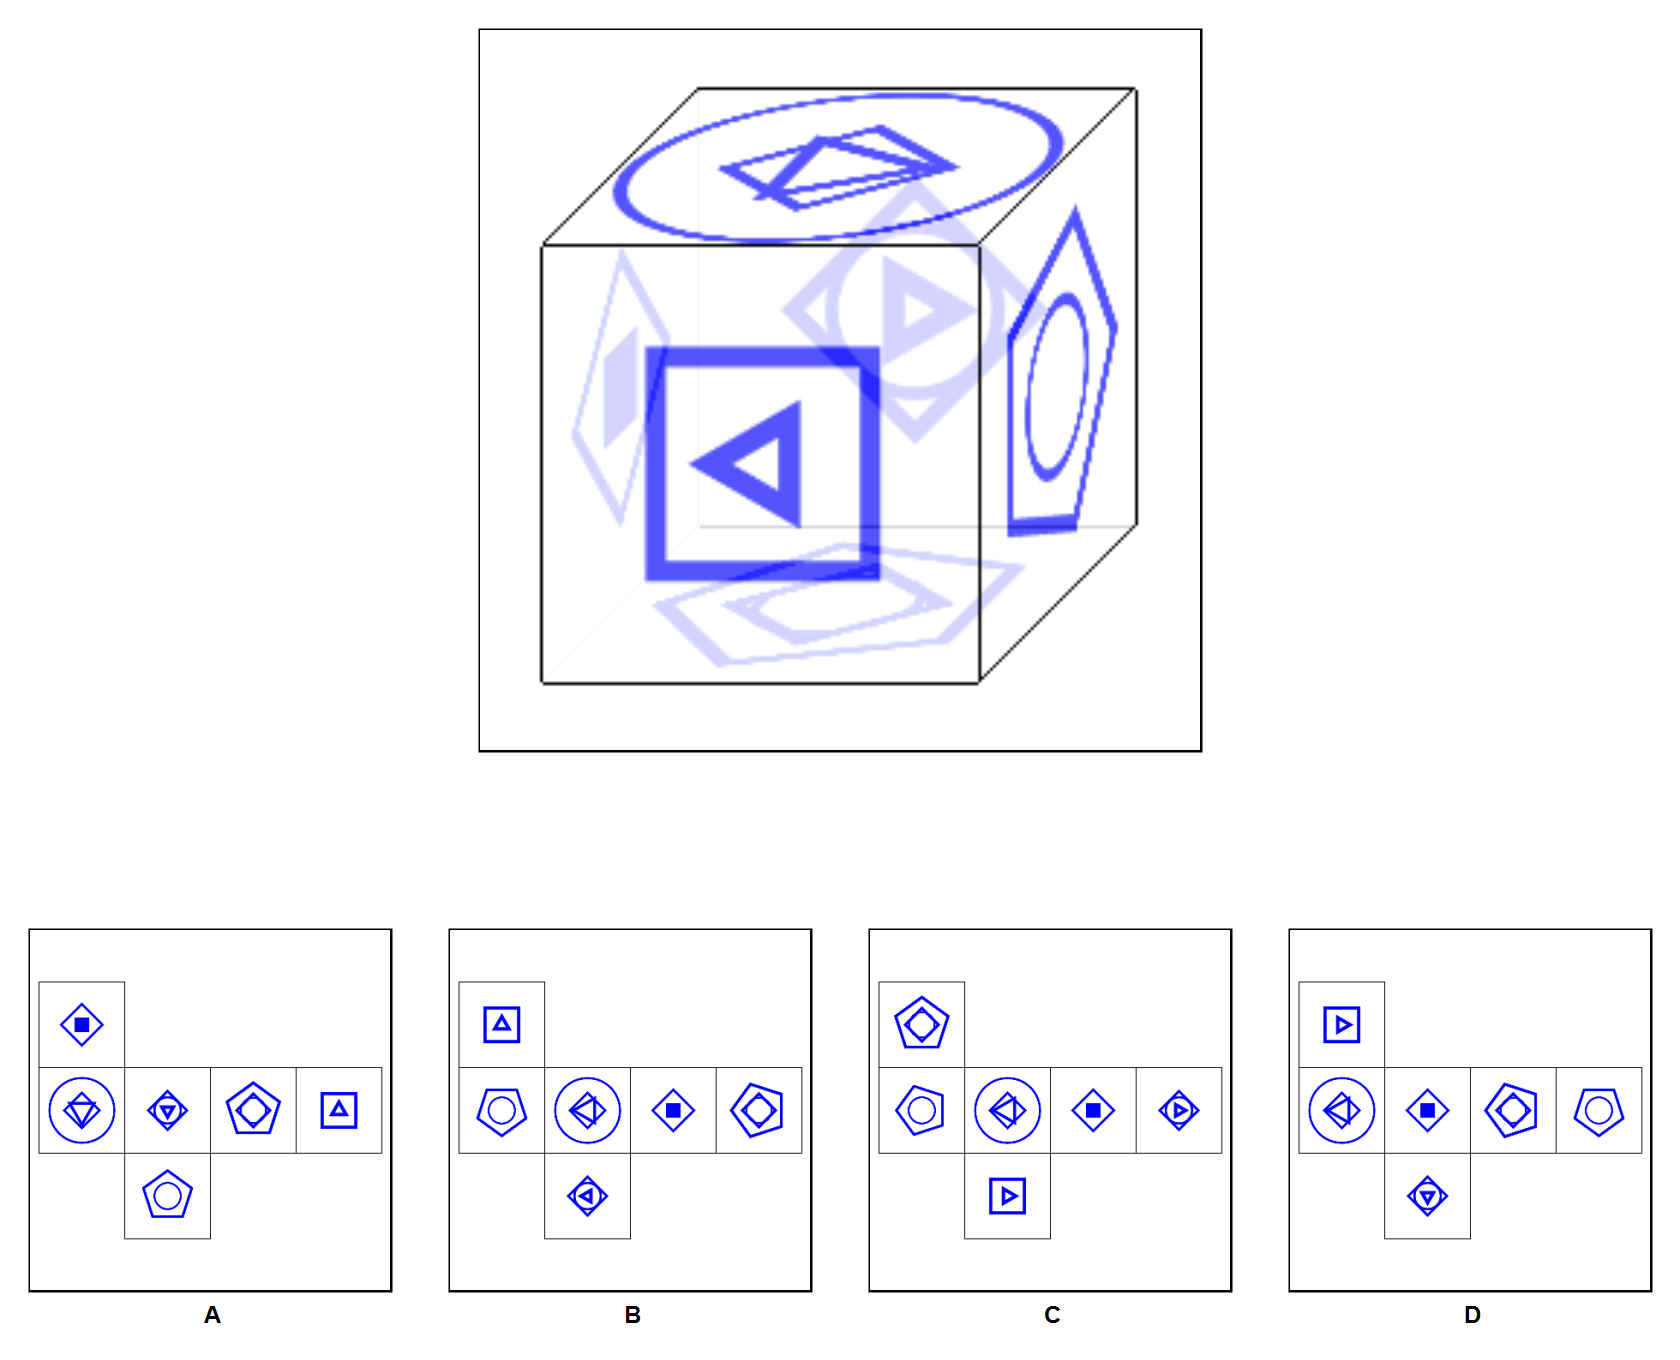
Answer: C